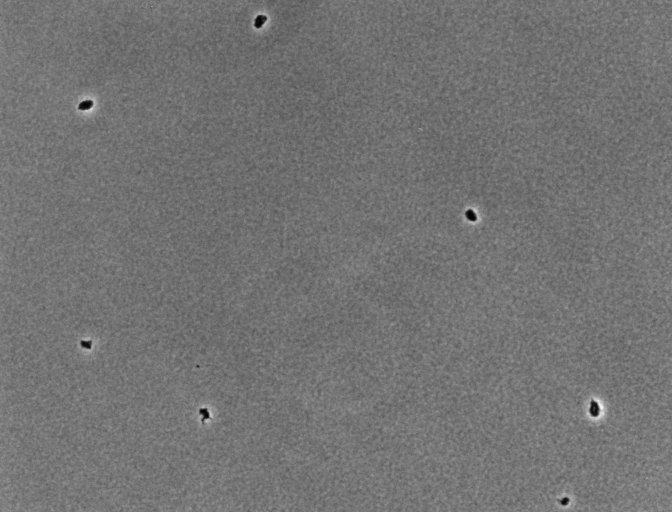
various_fewshot